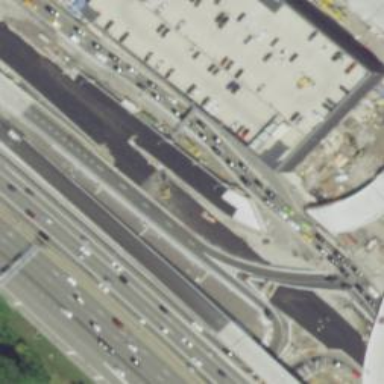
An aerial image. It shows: Tertiary link road with asphalt surface.